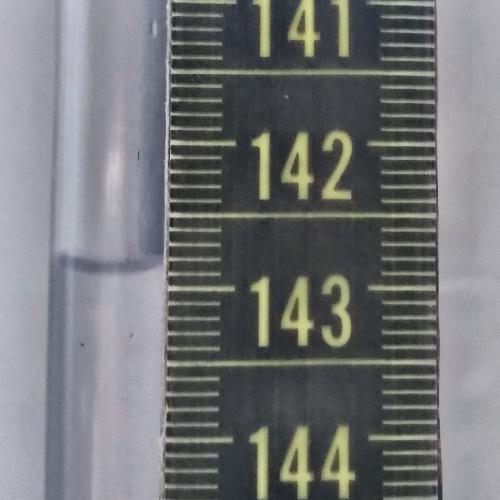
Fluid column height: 142.9 cm